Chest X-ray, PA view. Patient: 49 years old, sex F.
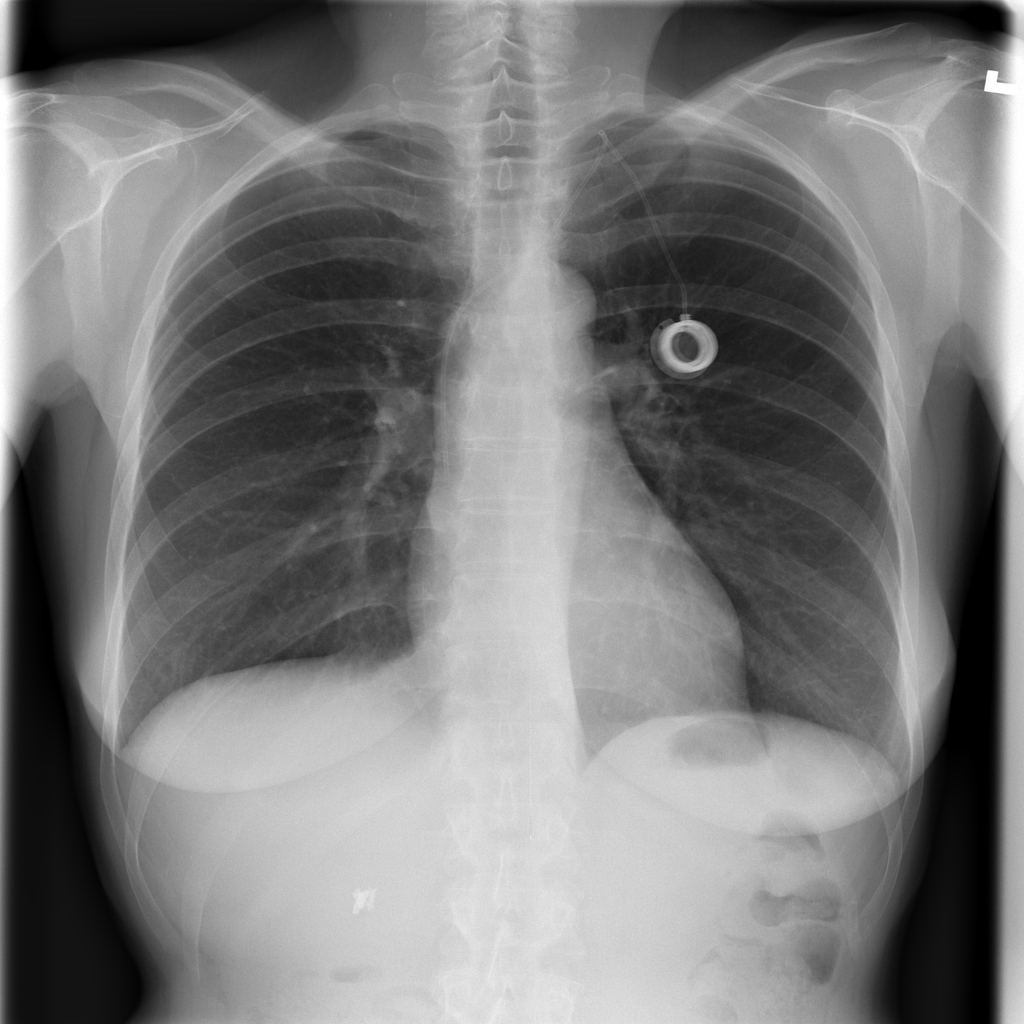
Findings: No Finding